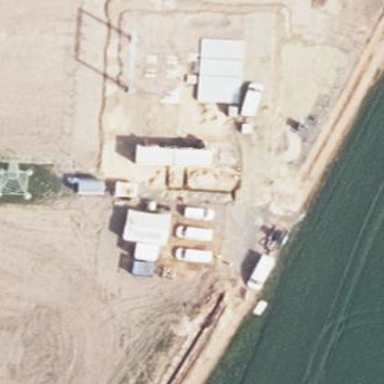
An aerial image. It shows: Substation surrounded by fence.